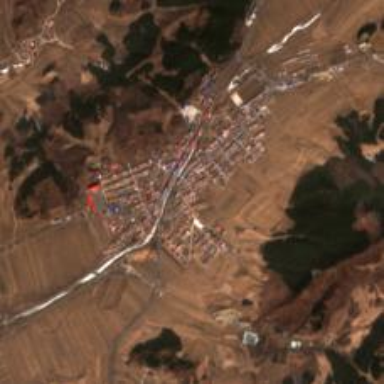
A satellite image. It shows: Ethnic township within town.